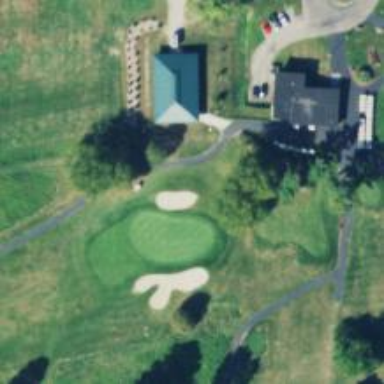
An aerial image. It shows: View of golf hole.